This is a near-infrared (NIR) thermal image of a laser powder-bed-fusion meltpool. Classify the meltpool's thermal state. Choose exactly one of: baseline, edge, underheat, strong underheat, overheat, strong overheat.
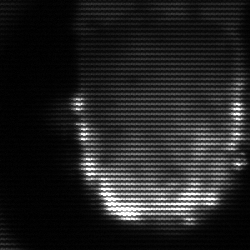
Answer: baseline